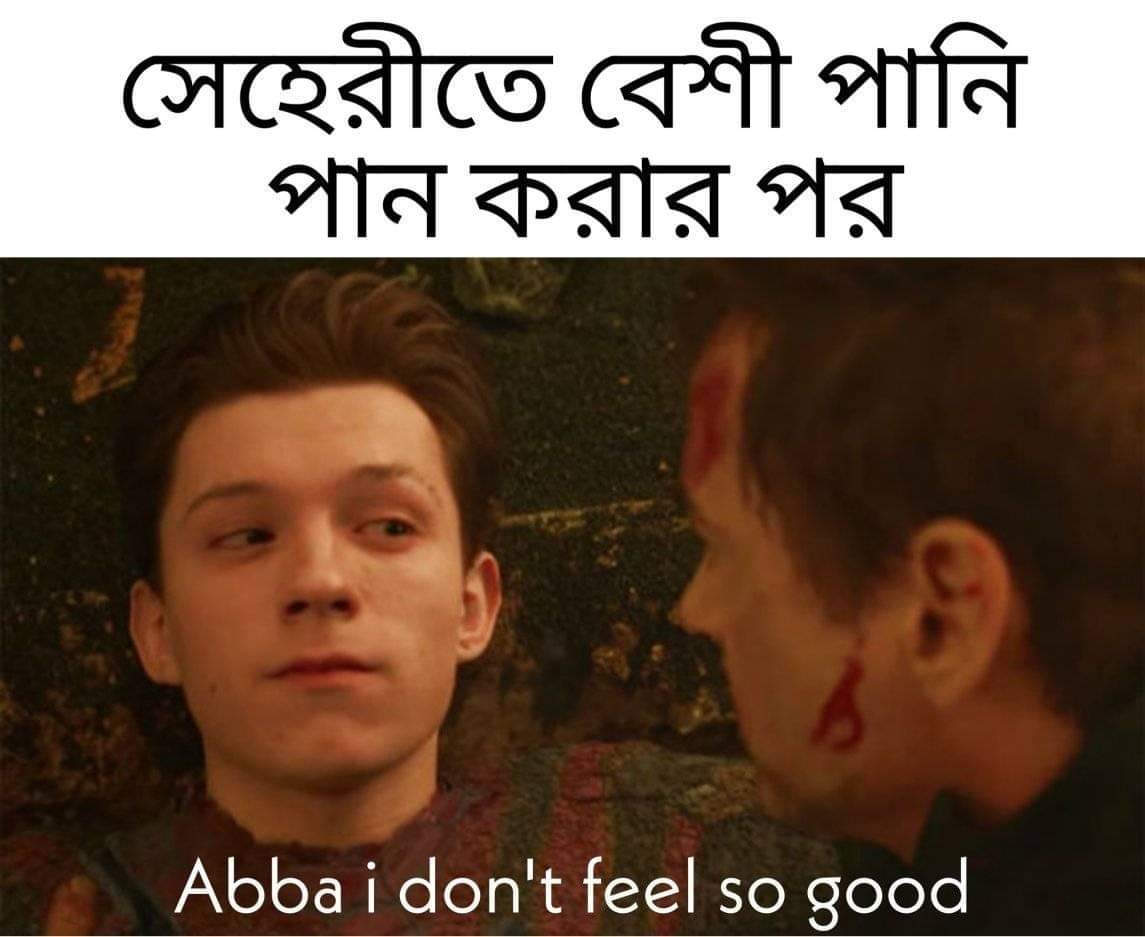
Caption: সেহেরীতে বেশী পানি পান করার পর     Abba i don't feel so good
Label: non-hate